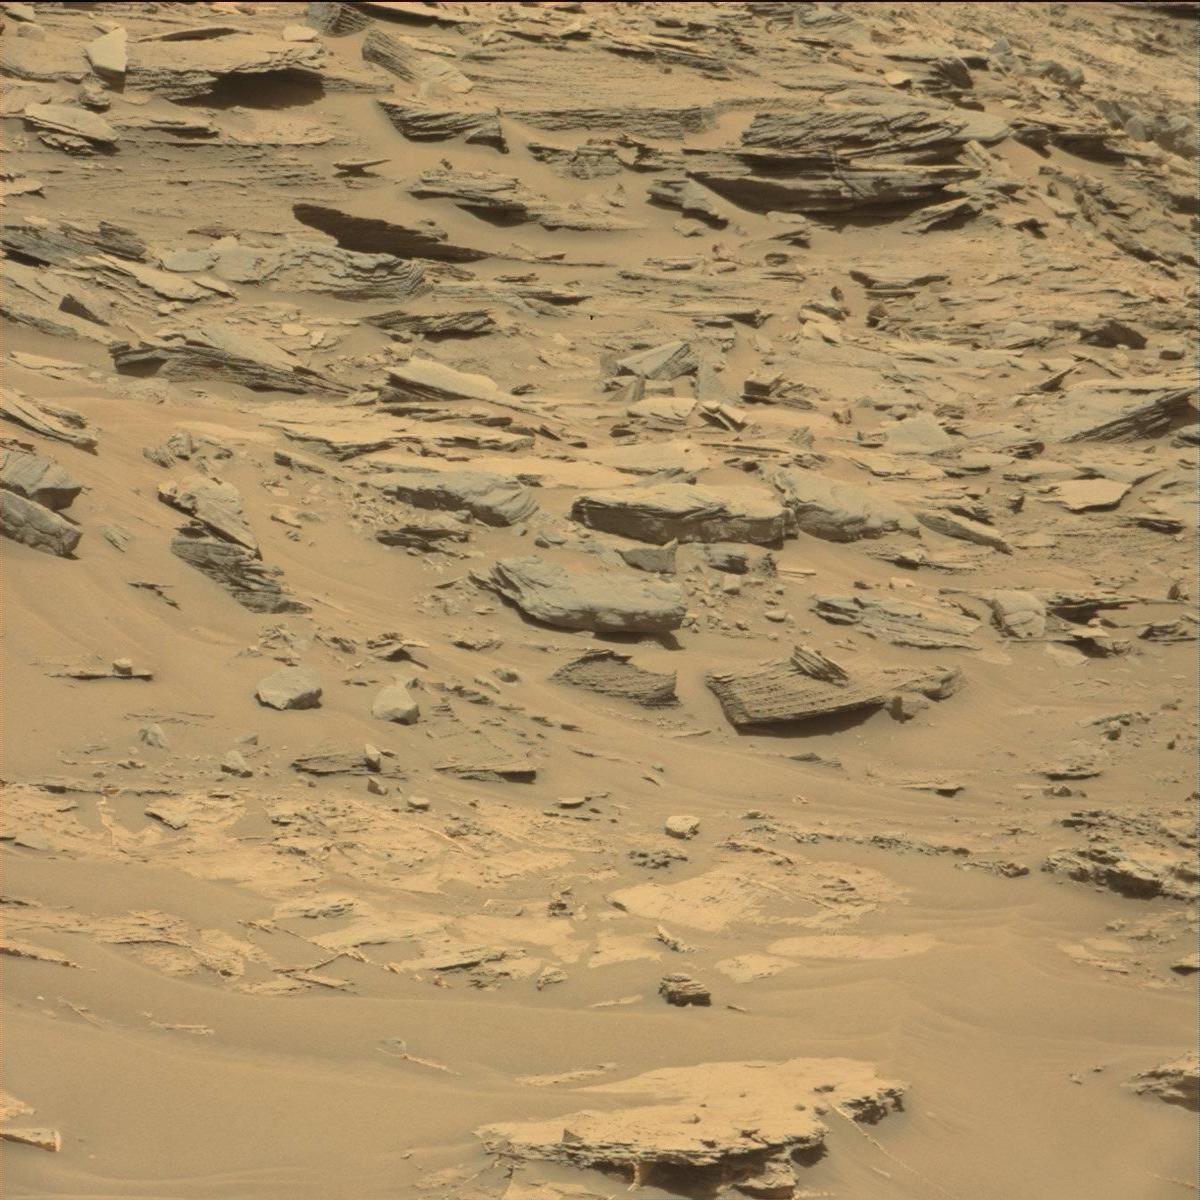
Terrain classes present: Bedrock, Sand / Soil